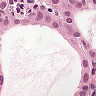
Metastatic tissue present: yes